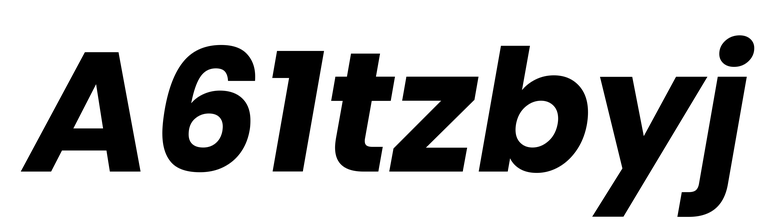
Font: Poppins-BoldItalic